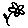
Label: flower